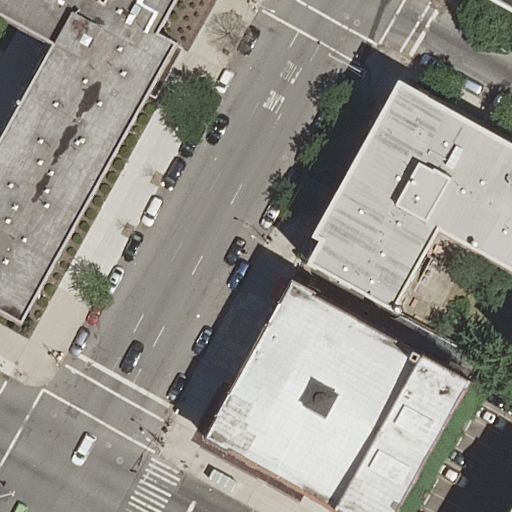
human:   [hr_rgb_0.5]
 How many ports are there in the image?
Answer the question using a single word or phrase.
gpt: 0

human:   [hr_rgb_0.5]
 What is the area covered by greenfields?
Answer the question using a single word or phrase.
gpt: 0m2

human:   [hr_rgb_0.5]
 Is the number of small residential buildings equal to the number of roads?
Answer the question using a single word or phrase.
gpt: no

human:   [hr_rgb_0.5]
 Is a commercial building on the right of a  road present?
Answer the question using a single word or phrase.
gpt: no

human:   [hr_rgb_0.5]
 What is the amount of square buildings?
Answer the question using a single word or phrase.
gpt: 0

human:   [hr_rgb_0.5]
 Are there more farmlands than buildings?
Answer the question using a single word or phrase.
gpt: no

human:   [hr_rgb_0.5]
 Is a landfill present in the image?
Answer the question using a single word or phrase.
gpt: no

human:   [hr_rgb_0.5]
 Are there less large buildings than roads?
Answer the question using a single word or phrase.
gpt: yes

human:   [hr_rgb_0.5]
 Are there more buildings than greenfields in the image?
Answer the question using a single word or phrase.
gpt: yes

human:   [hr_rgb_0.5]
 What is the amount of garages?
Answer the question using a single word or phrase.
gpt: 0

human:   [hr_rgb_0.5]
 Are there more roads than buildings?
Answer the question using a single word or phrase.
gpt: no

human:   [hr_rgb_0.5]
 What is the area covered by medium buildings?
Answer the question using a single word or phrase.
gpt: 493m2

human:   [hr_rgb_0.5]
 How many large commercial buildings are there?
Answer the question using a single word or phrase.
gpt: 0

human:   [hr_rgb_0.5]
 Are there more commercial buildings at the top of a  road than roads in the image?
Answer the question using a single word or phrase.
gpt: no

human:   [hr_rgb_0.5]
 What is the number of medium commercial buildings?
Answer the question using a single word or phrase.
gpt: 0

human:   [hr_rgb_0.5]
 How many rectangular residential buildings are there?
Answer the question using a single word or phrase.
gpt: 3

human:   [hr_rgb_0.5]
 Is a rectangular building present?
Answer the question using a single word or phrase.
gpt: yes

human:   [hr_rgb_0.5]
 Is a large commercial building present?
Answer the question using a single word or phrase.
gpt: no

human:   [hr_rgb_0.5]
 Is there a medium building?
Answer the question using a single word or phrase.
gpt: yes

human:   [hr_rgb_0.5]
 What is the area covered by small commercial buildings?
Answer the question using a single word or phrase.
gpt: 0m2

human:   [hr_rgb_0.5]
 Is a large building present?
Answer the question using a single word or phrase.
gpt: yes

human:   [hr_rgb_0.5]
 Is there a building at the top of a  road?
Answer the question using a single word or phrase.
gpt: yes

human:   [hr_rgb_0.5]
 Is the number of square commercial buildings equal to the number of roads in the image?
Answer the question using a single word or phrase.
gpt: no

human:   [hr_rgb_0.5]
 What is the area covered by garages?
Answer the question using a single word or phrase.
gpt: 0m2

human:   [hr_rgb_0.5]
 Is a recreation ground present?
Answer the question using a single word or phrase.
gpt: no

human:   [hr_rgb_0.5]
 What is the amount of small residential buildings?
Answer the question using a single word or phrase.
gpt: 2

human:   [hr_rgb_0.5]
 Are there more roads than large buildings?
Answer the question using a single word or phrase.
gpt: yes

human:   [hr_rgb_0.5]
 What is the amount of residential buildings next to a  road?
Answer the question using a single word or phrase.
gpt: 5

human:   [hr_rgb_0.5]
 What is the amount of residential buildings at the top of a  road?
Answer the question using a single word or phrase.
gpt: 3

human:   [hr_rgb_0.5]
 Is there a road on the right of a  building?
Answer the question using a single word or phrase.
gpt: yes

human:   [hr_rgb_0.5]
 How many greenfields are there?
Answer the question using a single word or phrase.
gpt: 0

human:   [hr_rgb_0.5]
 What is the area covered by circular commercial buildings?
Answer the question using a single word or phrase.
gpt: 0m2

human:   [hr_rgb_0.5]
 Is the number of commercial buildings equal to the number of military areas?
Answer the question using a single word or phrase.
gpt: yes

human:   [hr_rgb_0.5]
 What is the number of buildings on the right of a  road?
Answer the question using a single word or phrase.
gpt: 4

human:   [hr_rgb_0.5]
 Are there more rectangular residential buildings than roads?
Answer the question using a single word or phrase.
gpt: no

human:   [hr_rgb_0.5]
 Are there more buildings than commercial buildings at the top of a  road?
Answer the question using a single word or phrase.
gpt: yes